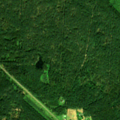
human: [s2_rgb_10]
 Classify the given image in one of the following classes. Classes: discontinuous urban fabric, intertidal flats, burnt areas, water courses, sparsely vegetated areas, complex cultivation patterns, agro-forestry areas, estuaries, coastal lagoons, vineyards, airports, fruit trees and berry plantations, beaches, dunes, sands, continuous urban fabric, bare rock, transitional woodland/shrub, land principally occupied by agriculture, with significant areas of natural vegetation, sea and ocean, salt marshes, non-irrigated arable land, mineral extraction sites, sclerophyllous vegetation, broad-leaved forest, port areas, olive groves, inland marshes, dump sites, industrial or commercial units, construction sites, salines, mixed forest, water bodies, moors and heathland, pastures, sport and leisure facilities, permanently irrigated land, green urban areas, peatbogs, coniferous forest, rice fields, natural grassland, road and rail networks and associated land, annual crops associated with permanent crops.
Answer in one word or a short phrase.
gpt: land principally occupied by agriculture, with significant areas of natural vegetation, coniferous forest, mixed forest